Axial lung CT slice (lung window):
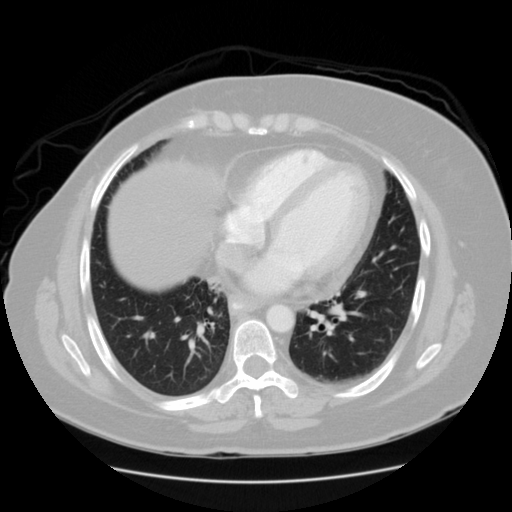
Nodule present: no